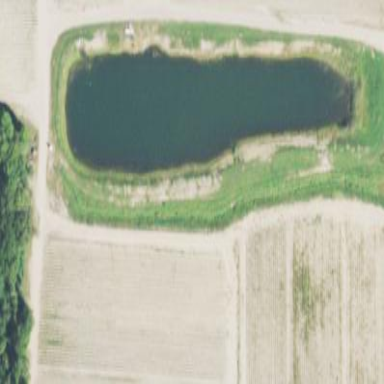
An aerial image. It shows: Serene pond surrounded by nature.